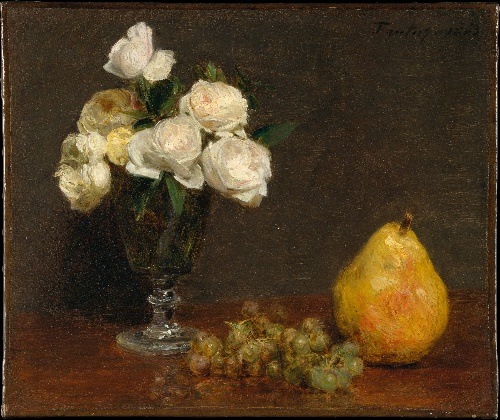
Title: Still Life with Roses and Fruit
Artist: Henri Fantin-Latour
Artist bio: French, Grenoble 1836–1904 Buré
Date: 1863
Object type: Painting
Classification: Paintings
Medium: Oil on canvas
Dimensions: 13 5/8 x 16 3/8 in. (34.6 x 41.6 cm)
Department: European Paintings
Credit line: Bequest of Alice A. Hay, 1987
Accession year: 1987
Repository: Metropolitan Museum of Art, New York, NY
Tags: Still Life|Pears|Roses